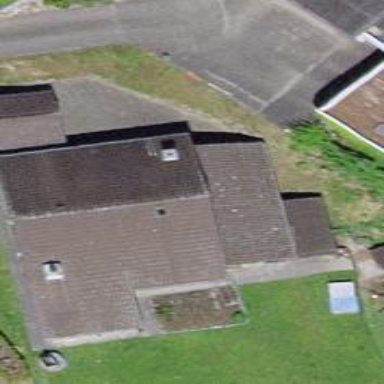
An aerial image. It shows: Building with tiled roof.